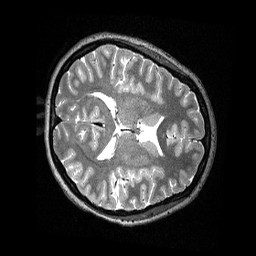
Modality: T2w
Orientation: axial
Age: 29
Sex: female
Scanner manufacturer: siemens
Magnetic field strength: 3 T
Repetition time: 3.2 s
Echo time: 0.479 s